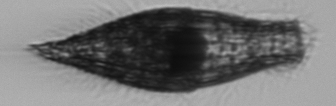
Label: Tiarina_fusus